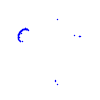
Particle: pion